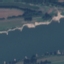
Land use / land cover class: River